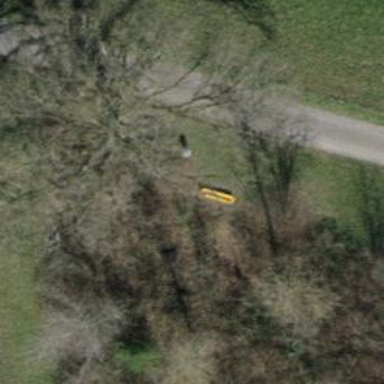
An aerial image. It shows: Bench.